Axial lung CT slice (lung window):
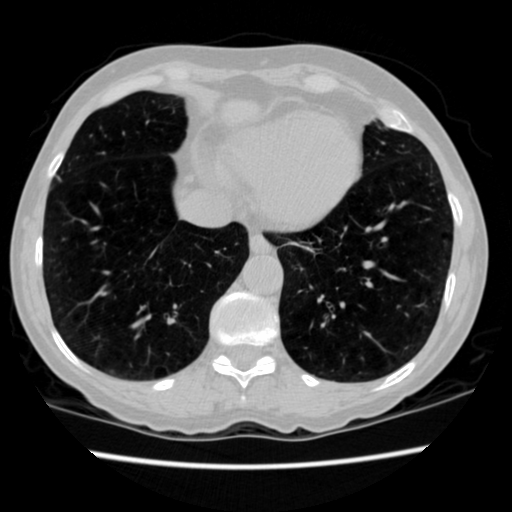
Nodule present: no